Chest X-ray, PA view. Patient: 24 years old, sex M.
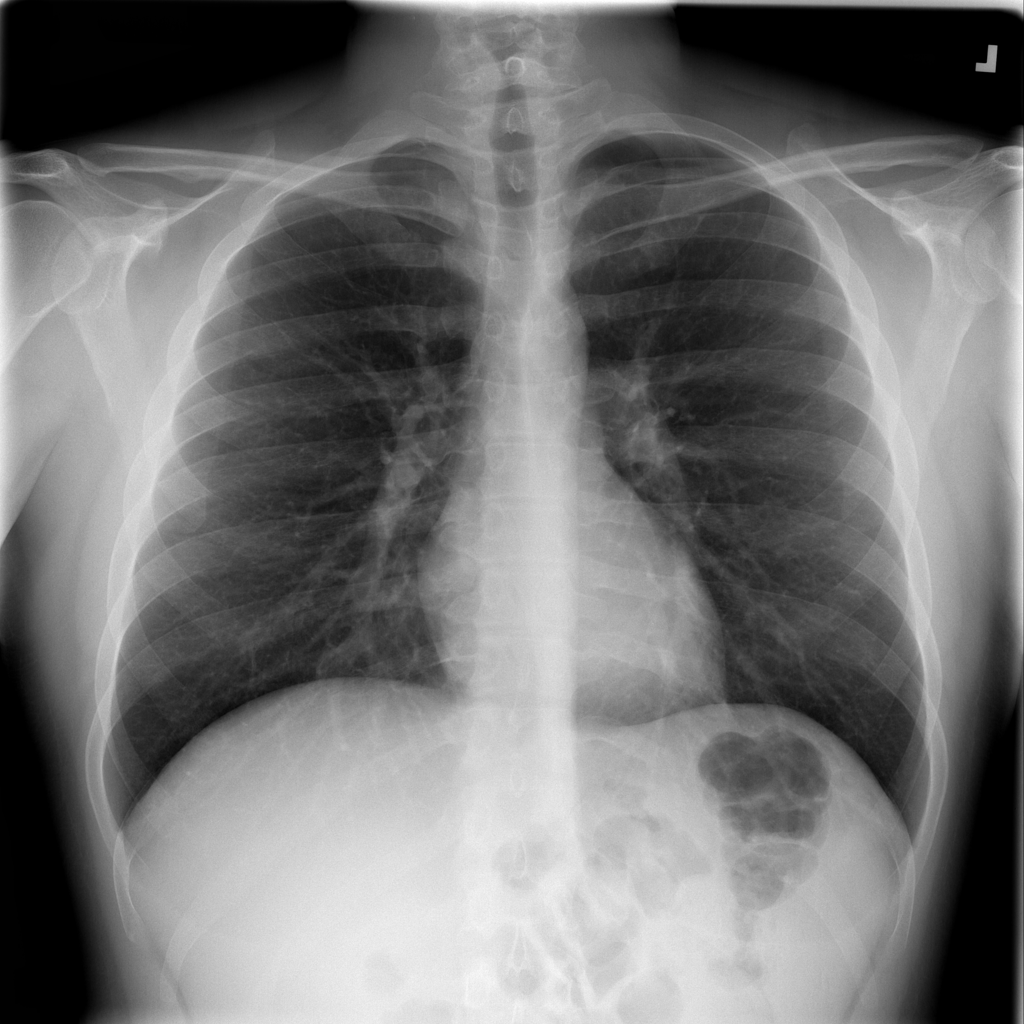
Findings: No Finding